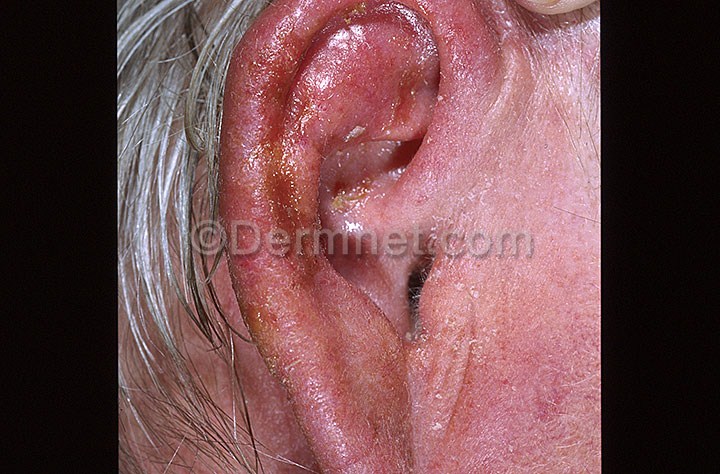
Disease: Cellulitis Impetigo and other Bacterial Infections